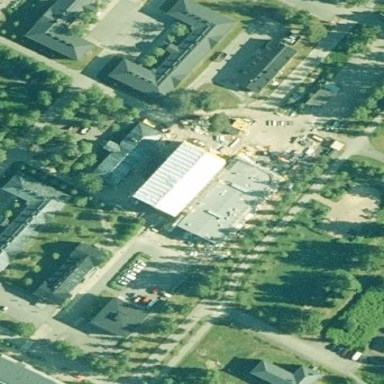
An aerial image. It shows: School building with school amenities.